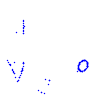
Particle: pion